Field crop: tomato
Growth stage: 2
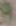
Species: solanum